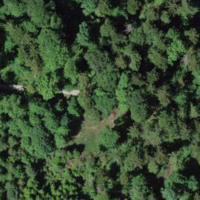
EUNIS habitat code: 44
Species observed at this site:
Aegopodium podagraria
Plantago major